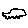
Label: car